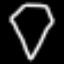
Label: diamond